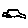
Label: car